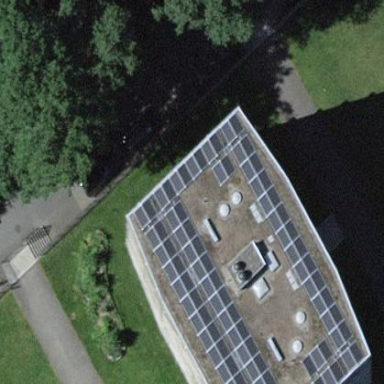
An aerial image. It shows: Solar power generator using photovoltaic method with solar photovoltaic panel types.